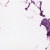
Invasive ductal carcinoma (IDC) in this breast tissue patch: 1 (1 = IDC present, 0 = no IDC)